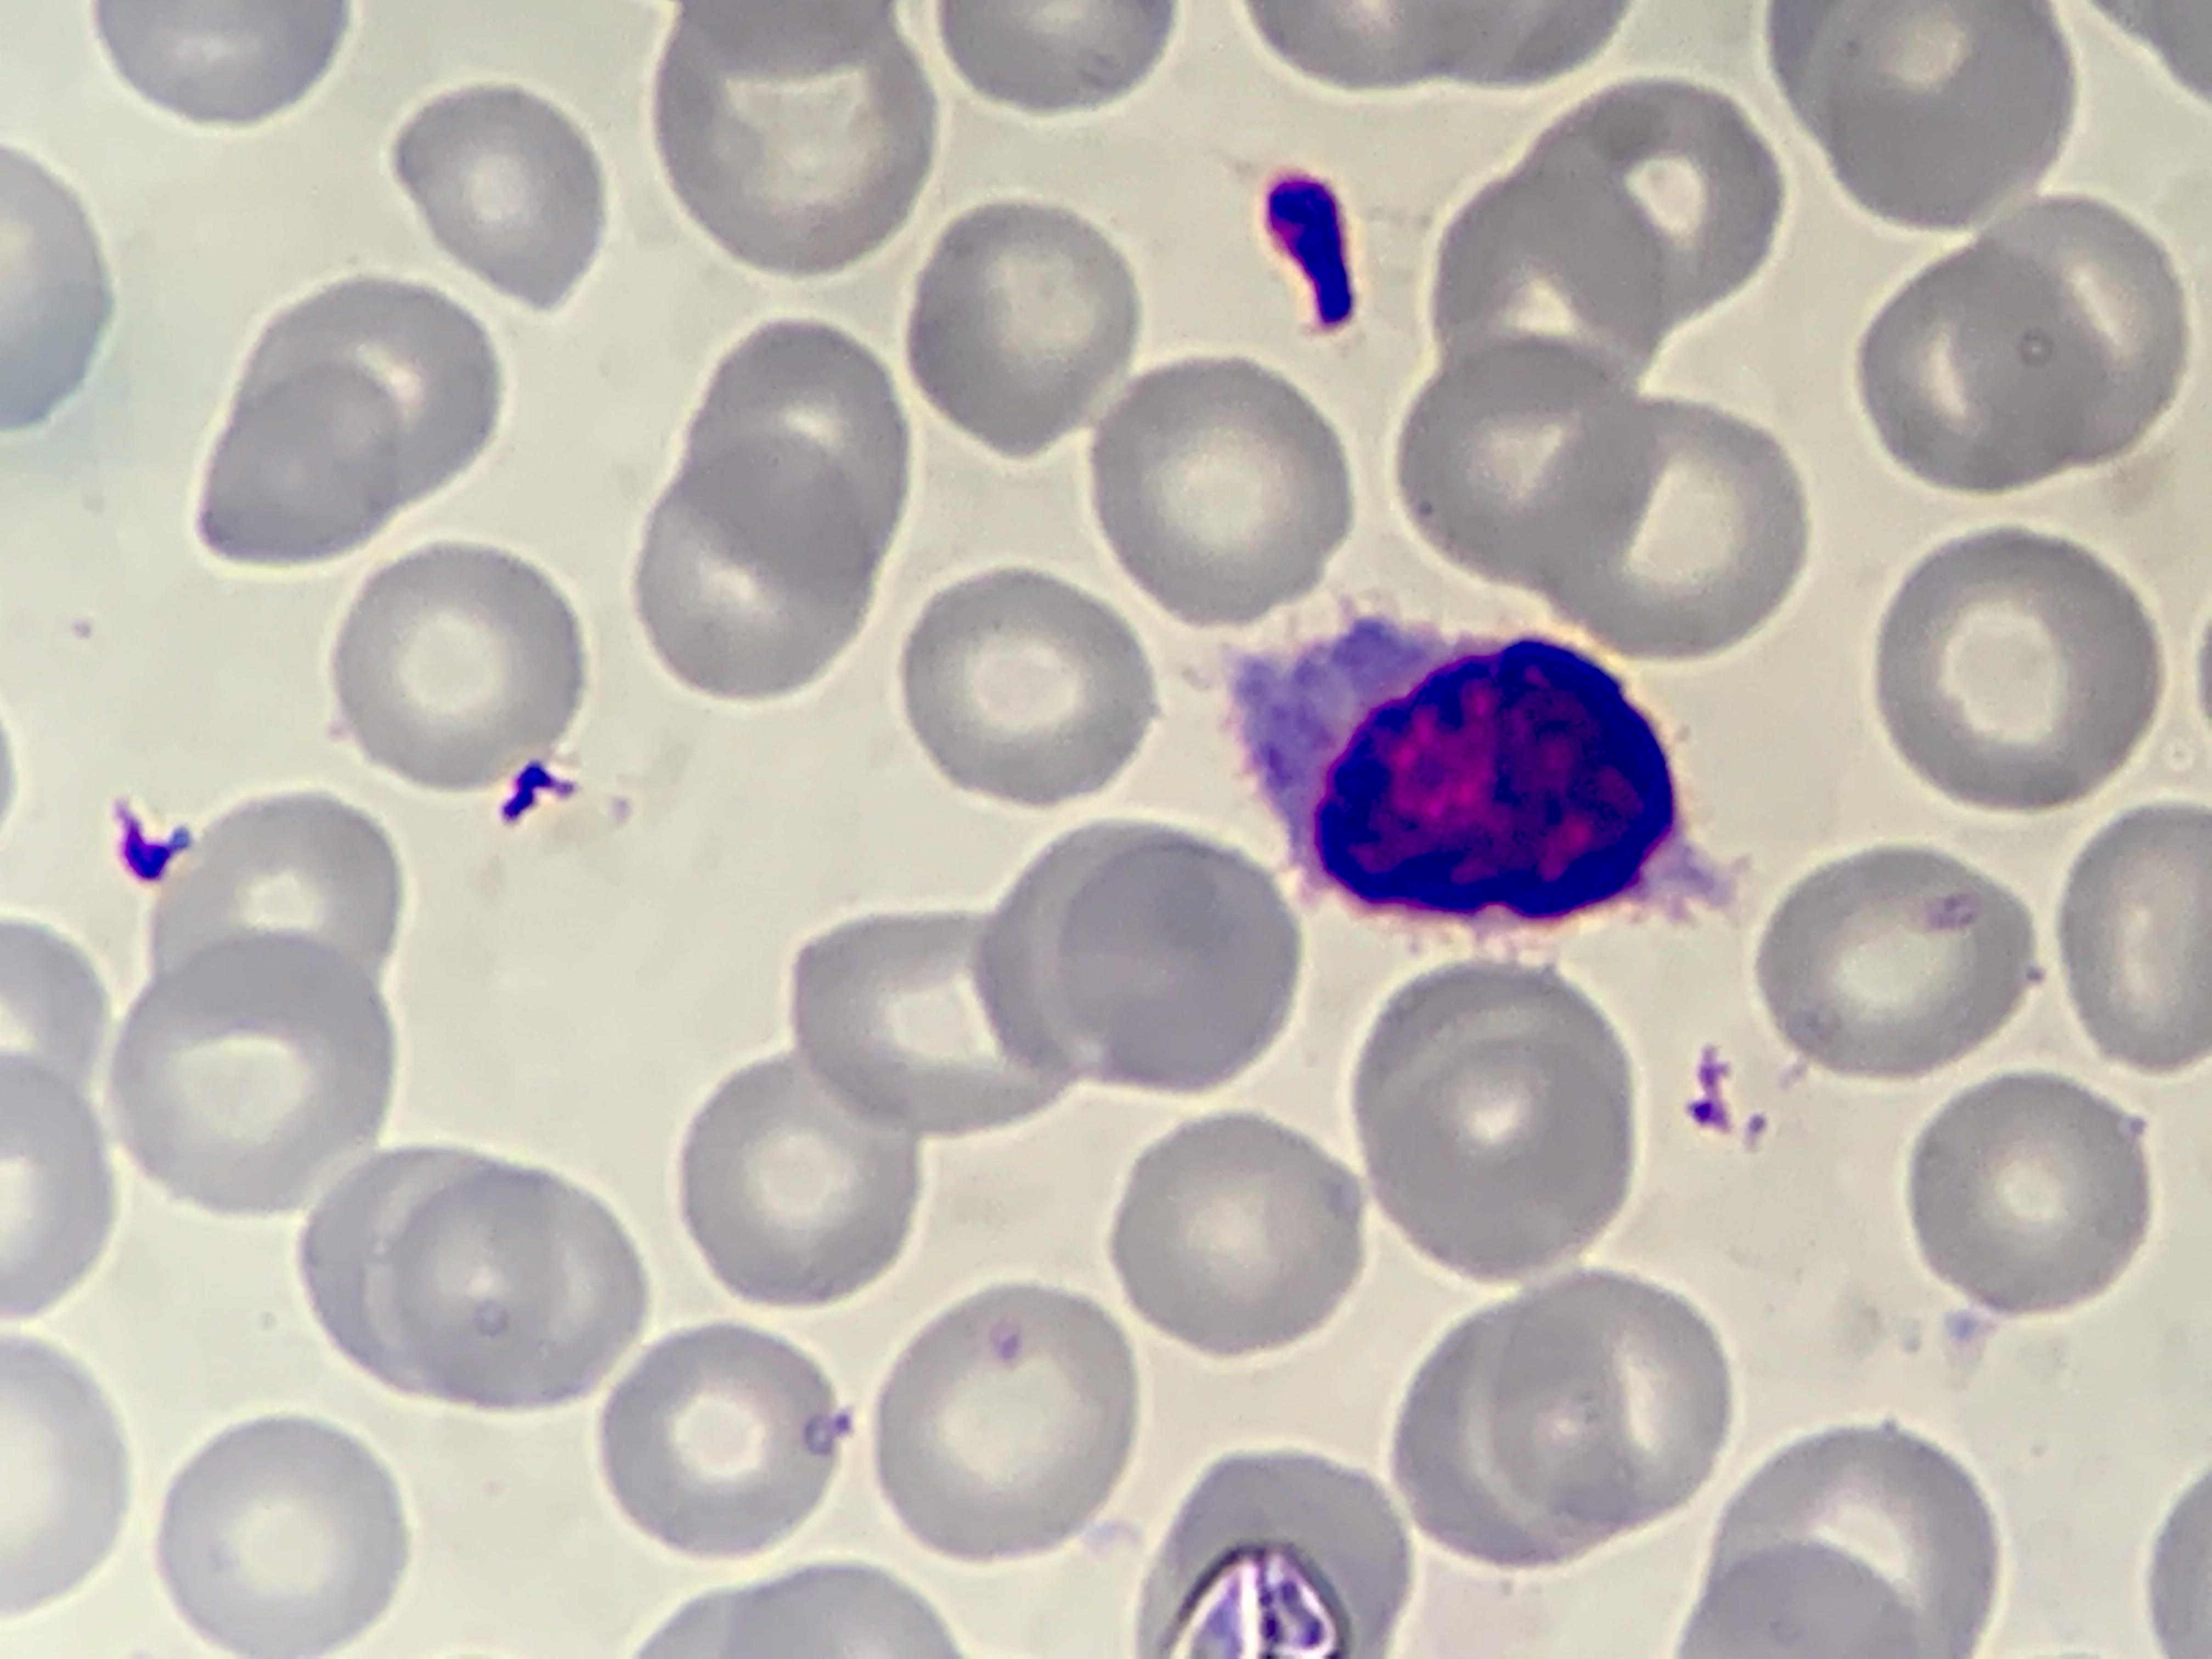
Cell type: LYMPHOCYTES